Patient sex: M
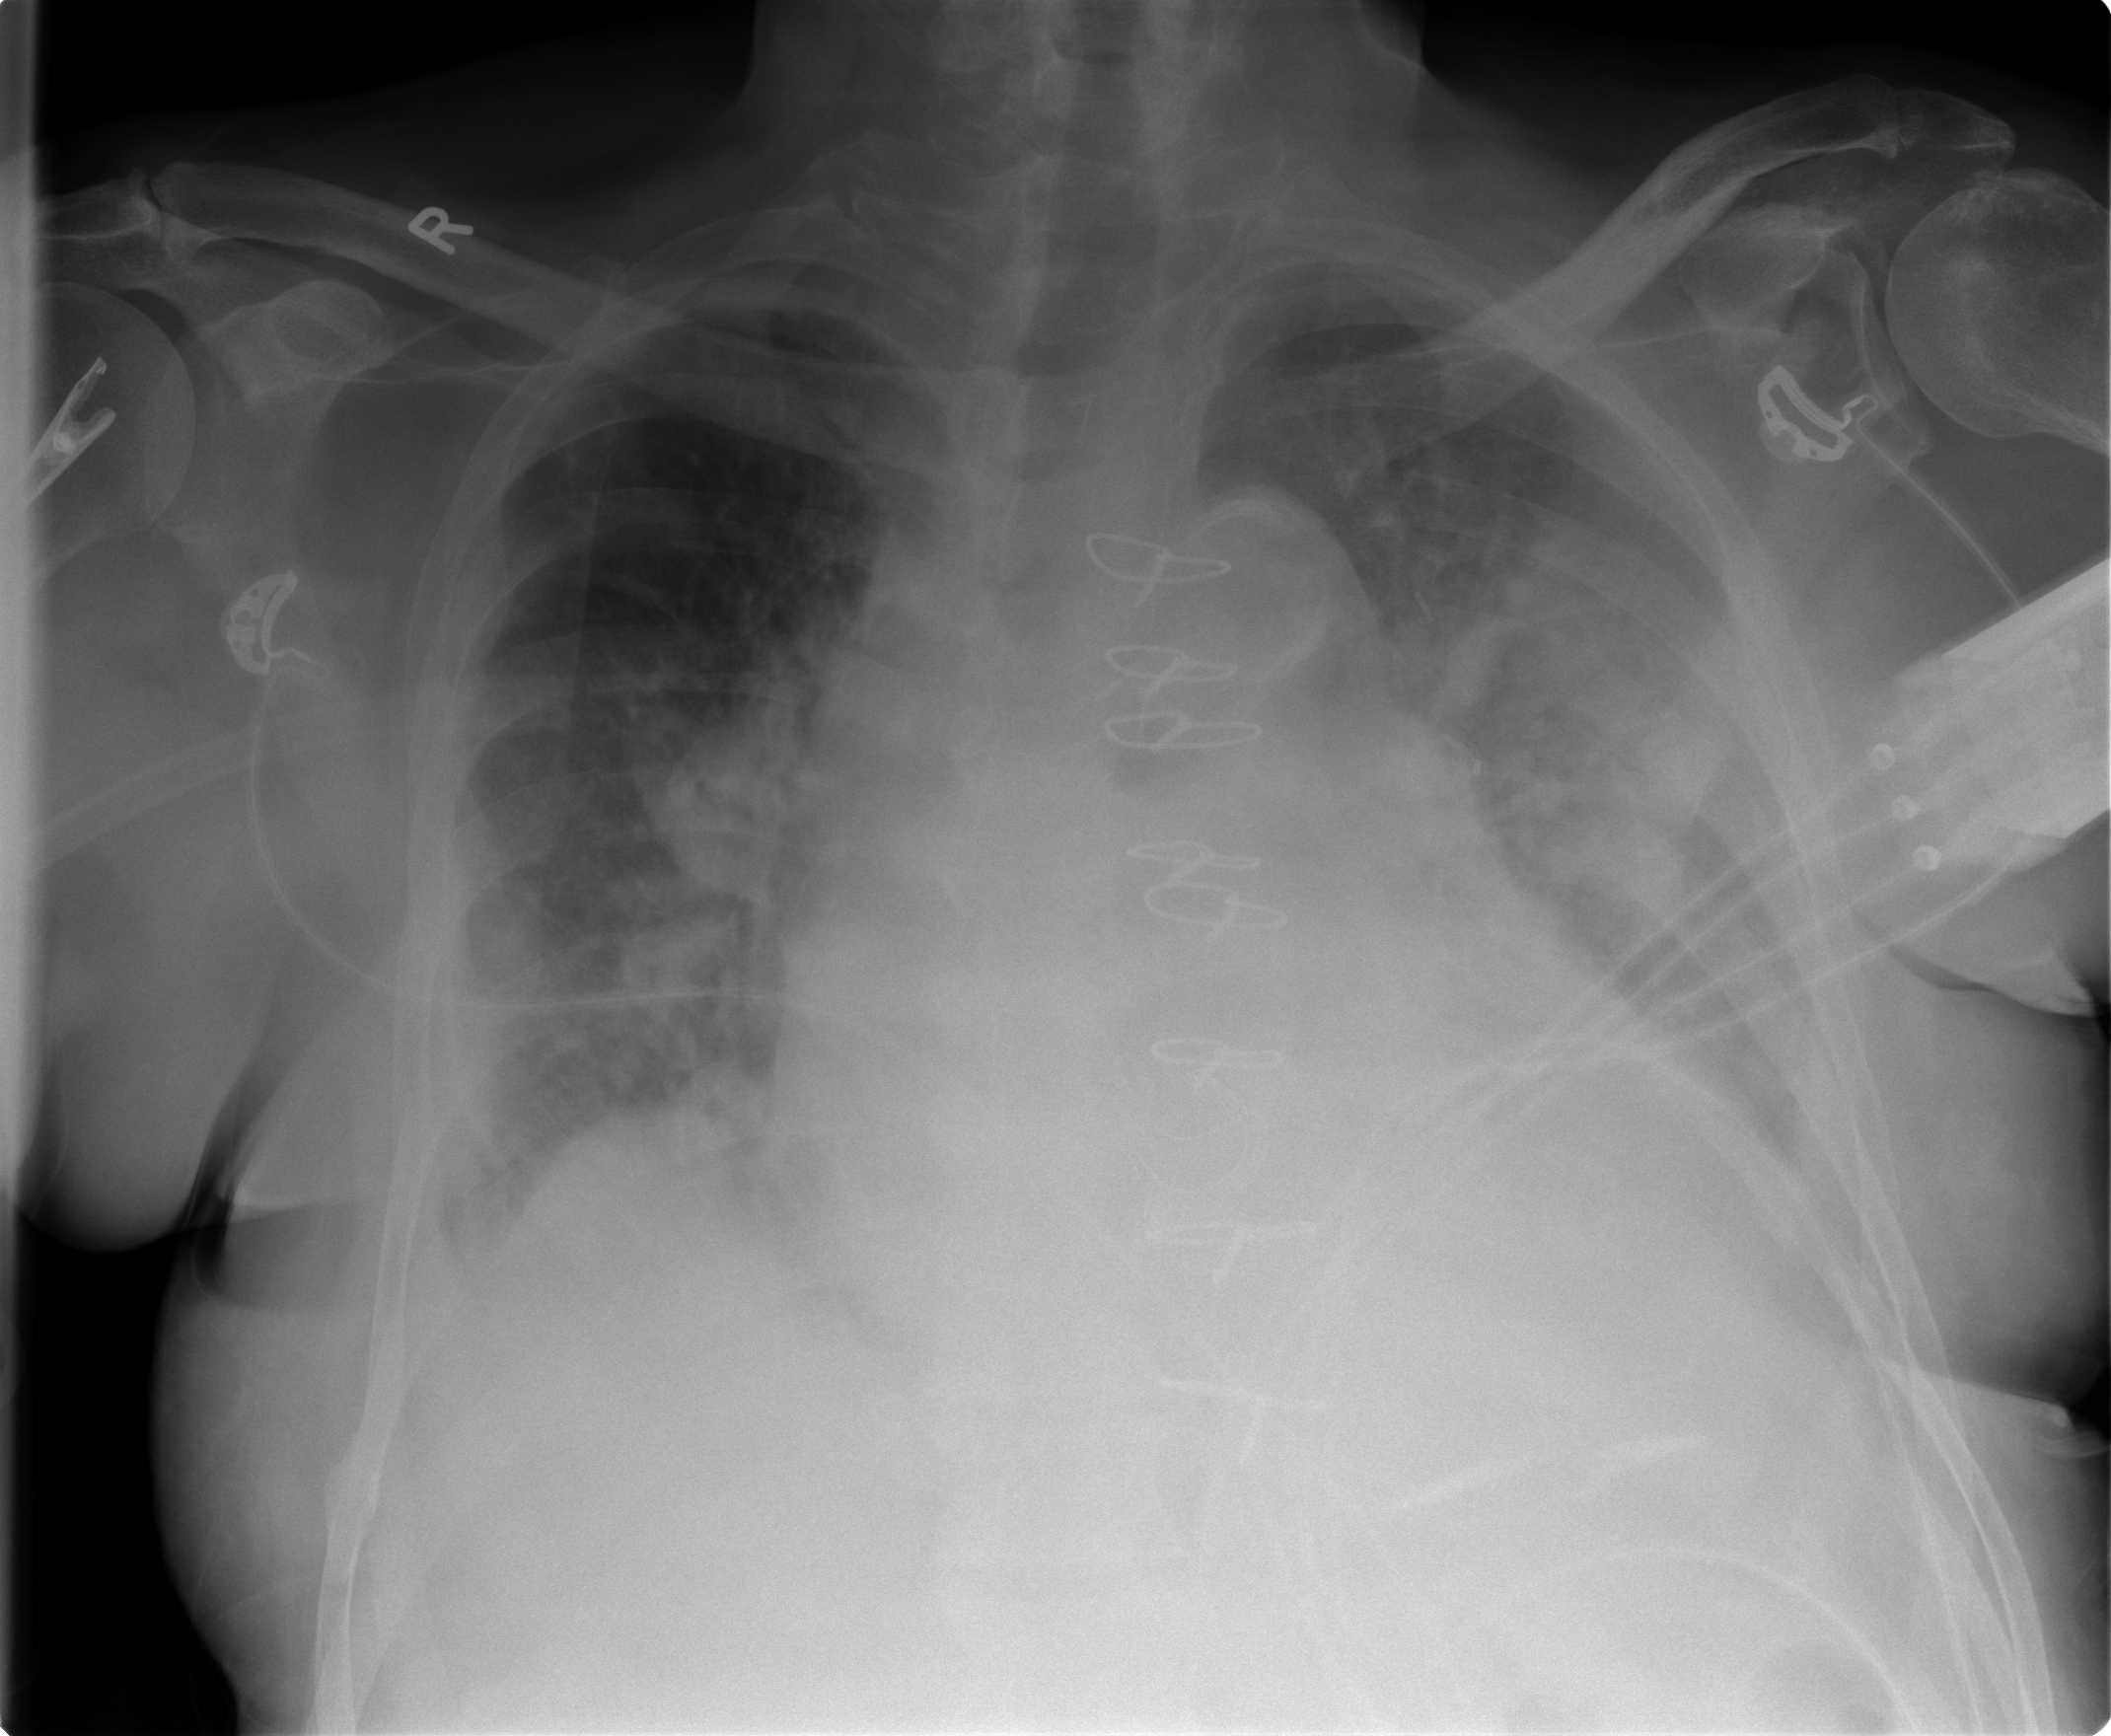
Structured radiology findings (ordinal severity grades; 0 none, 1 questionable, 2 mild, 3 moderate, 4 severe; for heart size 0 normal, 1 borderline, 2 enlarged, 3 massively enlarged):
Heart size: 3
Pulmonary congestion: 3
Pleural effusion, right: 2
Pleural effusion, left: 2
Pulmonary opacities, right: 2
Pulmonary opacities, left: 3
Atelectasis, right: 2
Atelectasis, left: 3